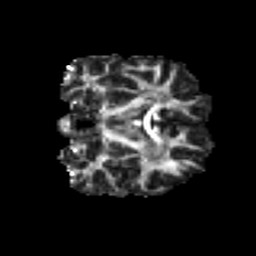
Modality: FA
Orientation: coronal
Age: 36
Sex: female
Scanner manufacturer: ge
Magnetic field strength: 3 T
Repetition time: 7.8 s
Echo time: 0.0606 s